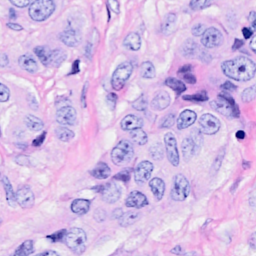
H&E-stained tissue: Breast